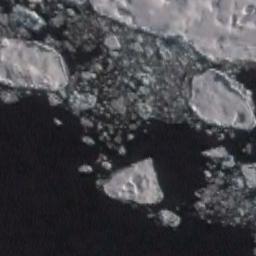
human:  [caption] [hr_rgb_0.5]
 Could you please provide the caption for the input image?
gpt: Several large pieces of sea ice and a lot of small pieces of sea ice gather together .

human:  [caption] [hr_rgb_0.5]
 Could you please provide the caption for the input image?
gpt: There are different shapes of sea ice .

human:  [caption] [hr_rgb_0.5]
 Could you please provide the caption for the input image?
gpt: There is a big ice and many small ice on the dark blue sea .

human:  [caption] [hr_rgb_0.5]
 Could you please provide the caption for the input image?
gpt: Countless ice cubes of all sizes are connected into a tight mass floating on the blue sea .

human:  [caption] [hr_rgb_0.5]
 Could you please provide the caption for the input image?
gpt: There are sea ice linked into sheets .